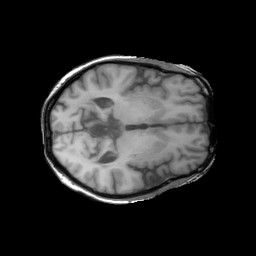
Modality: T1w
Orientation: axial
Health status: ill
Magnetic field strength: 3 T